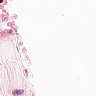
Metastatic tissue present: no